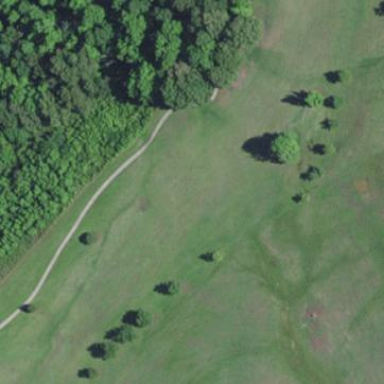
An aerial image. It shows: Rough area on grassy golf course.